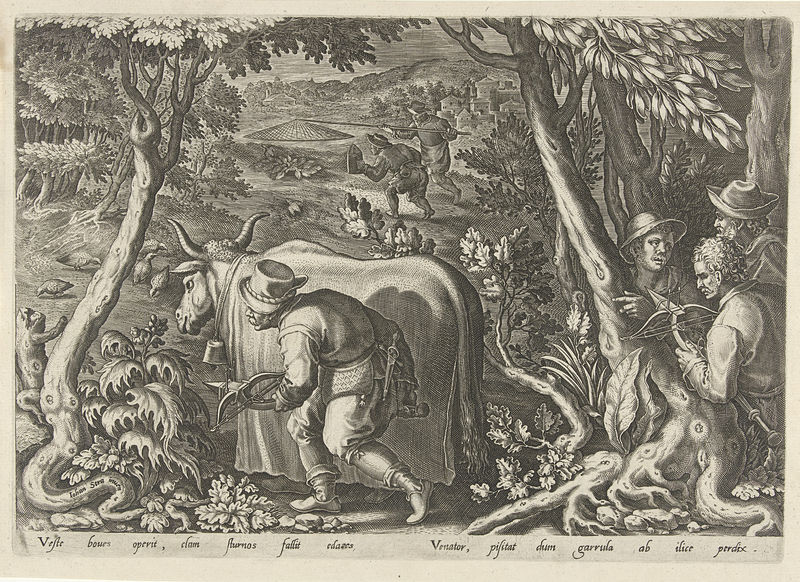
Titel: Jacht op patrijzen
Künstler: Philips Galle
Standort: Amsterdam
Institution: Rijksmuseum
Schlagwörter: bäume, menschen, mensch, wald, kuh, stier